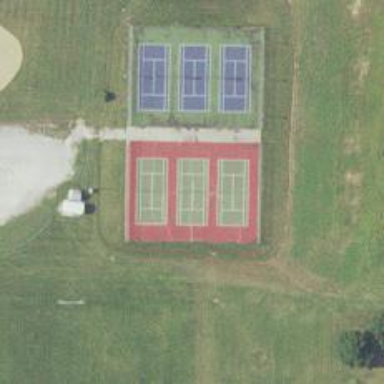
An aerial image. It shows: Tennis court in leisure pitch.